Question: I've been succeeded uploading a photo to Facebook via my Android app, which exists in the album created for my app, but the photo needs to be approved manually by the user, and Facebook said:
'''
Would you like to add these photos to your album?
The photos below were uploaded from another application, you'll need to approve them.
'''
It looks like this on Facebook:

By the way, I've added the 'user_photos' permission. And here is the code for uploading:
'''
public void uploadToFB(Uri photo){
Session session = Session.getActiveSession();
Bundle bundle = new Bundle();
bundle.putString("url", "http://6269-9001.zippykid.netdna-cdn.com/wp-content/uploads/2013/09/Cute-Dog-Wallpaper-Pictures.jpg");
new Request(
session,
"/me/photos",
bundle,
HttpMethod.POST,
new Request.Callback() {
@Override
public void onCompleted(Response response) {
dialog.dismiss();
}
}
).executeAsync();
}
'''
In the MainActivity:
'''
@Override
protected void onResumeFragments() {
super.onResumeFragments();
Session session = Session.getActiveSession();
if (session != null && session.isOpened()) {
startActivity(new Intent(this, LoggedMainActivity.class));
} else {
showLoginFragment();
}
}
private void showLoginFragment(){
LoginFragment login=new LoginFragment();
getSupportFragmentManager()
.beginTransaction()
.add(android.R.id.content, login)
.commit();
}
'''
And this is the LoginFragment:
'''
public class LoginFragment extends Fragment {
private LoginButton authButton;
@Override
public View onCreateView(LayoutInflater inflater,
ViewGroup container, Bundle savedInstanceState) {
View view = inflater.inflate(R.layout.login_fragment,
container, false);
authButton=(LoginButton)view.findViewById(R.id.login_button);
authButton.setReadPermissions(Arrays.asList("user_photos","publish_stream","read_stream"));
return view;
}
}
'''
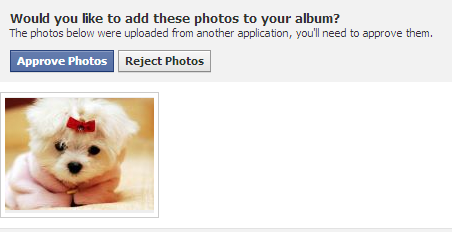
Answer: You are missing the 'publish_stream' permission on Your 'Facebook Login Widget'
Here is a demonstration of how to add that permission:
'''
/*LoginButton authButton = (LoginButton) findViewById(R.id.YOUR_ID);
authButton.setReadPermissions(Arrays.asList("user_photos"));
authButton.setPublishPermissions(Arrays.asList("publish_stream","read_stream"));*/
'''
Just Add these permissions to your Login Widget and everything should work fine.
'Setting up Read and Publish Permissions together :'
<URL>
I hope this helps.